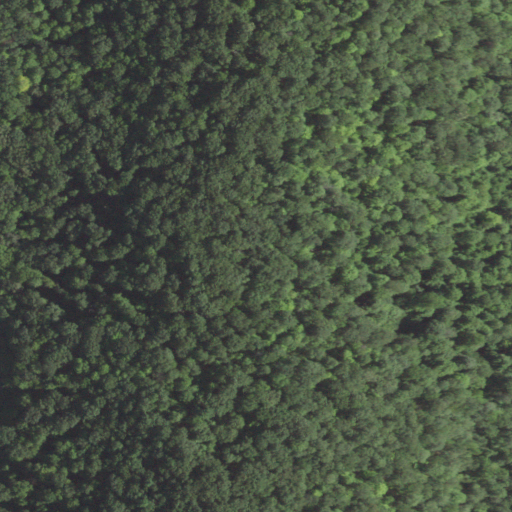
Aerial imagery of mountains in New York named Sharp Hills containing only deciduous forest